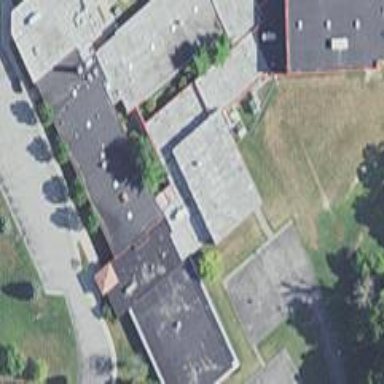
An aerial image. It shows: School building.